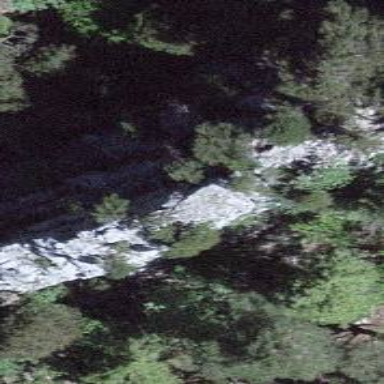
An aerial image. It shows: Arete in nature.